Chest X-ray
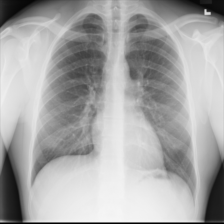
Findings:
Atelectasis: negative
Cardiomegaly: negative
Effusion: negative
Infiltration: negative
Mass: negative
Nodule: negative
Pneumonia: negative
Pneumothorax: negative
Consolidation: negative
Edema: negative
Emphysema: negative
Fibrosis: negative
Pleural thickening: negative
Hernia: negative